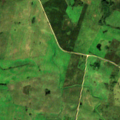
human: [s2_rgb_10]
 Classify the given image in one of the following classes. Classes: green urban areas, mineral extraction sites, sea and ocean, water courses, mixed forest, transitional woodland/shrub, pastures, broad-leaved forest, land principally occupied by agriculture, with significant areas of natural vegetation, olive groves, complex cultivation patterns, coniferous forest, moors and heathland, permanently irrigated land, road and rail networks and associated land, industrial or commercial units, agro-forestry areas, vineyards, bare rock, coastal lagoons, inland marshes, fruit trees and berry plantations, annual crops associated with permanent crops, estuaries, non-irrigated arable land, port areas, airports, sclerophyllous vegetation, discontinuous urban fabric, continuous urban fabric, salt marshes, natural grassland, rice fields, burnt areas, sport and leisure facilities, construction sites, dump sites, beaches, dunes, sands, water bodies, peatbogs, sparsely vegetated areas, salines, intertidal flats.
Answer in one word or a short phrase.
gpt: non-irrigated arable land, pastures, broad-leaved forest